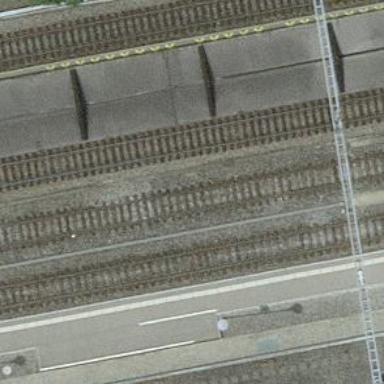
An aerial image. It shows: Railway stop with public transport stop position.